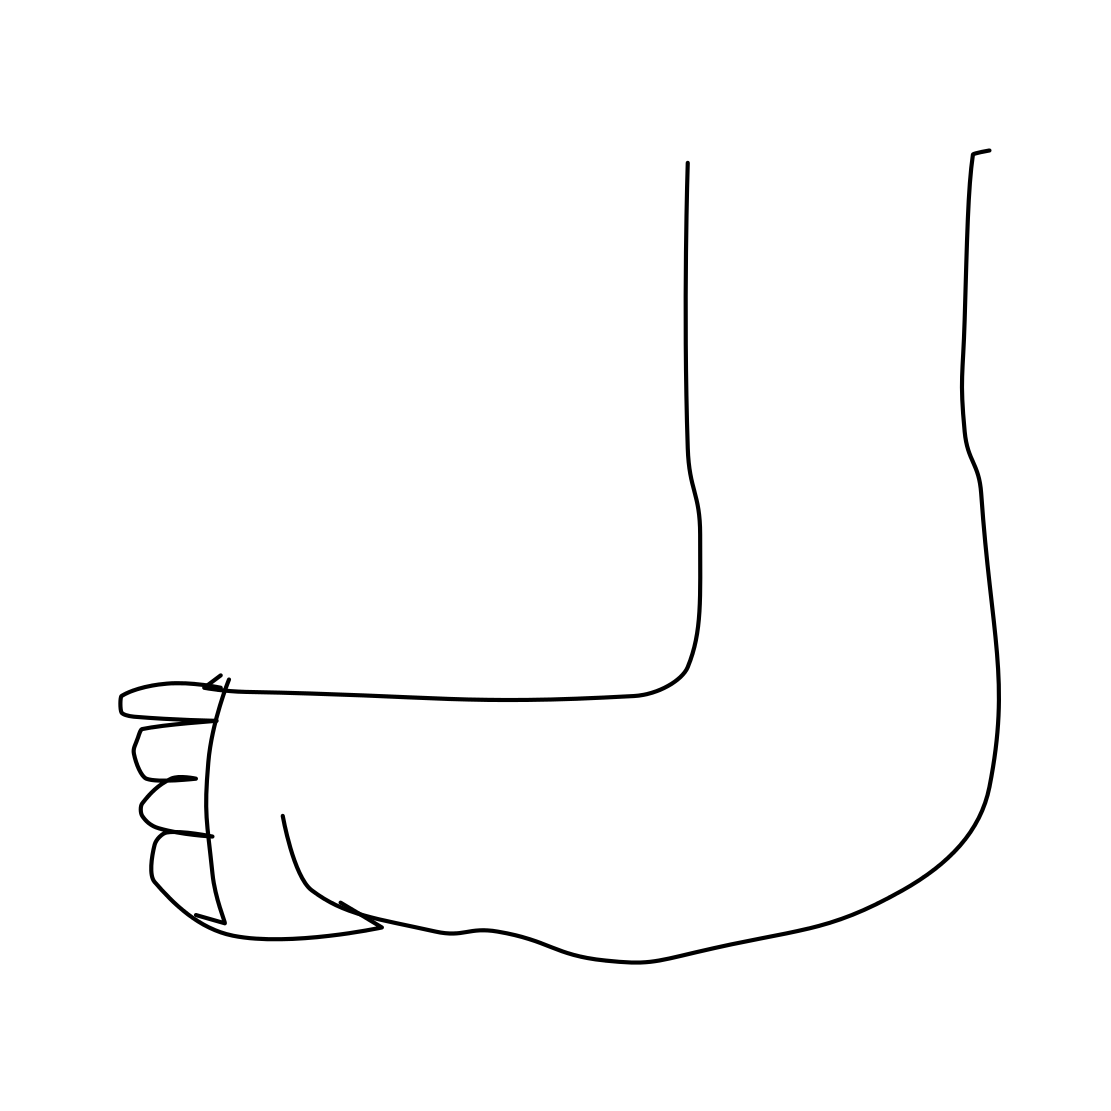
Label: foot